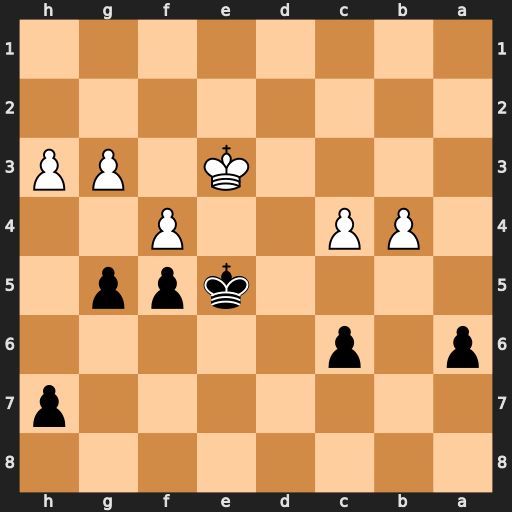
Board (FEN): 8/7p/p1p5/4kpp1/1PP2P2/4K1PP/8/8
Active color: b
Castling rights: -
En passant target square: -
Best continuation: gxf4+ gxf4+ Kd6 c5+ Kd5 Kd3 h6